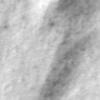
Label: no_change